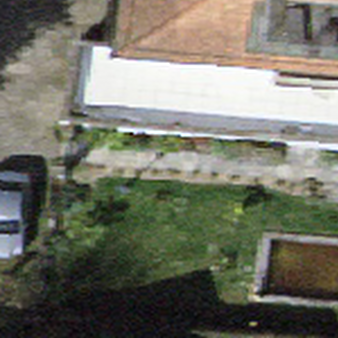
Label: other